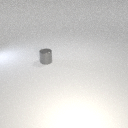
small gray metal cylinder